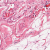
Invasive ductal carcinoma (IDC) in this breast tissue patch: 0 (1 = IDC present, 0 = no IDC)